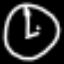
Label: clock